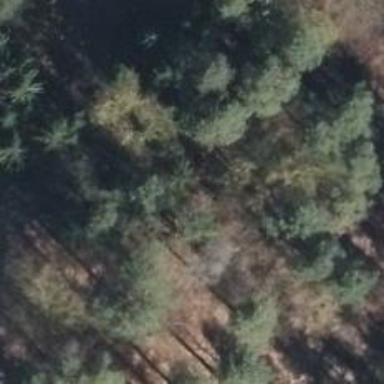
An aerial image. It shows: Hunting stand.